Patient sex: F
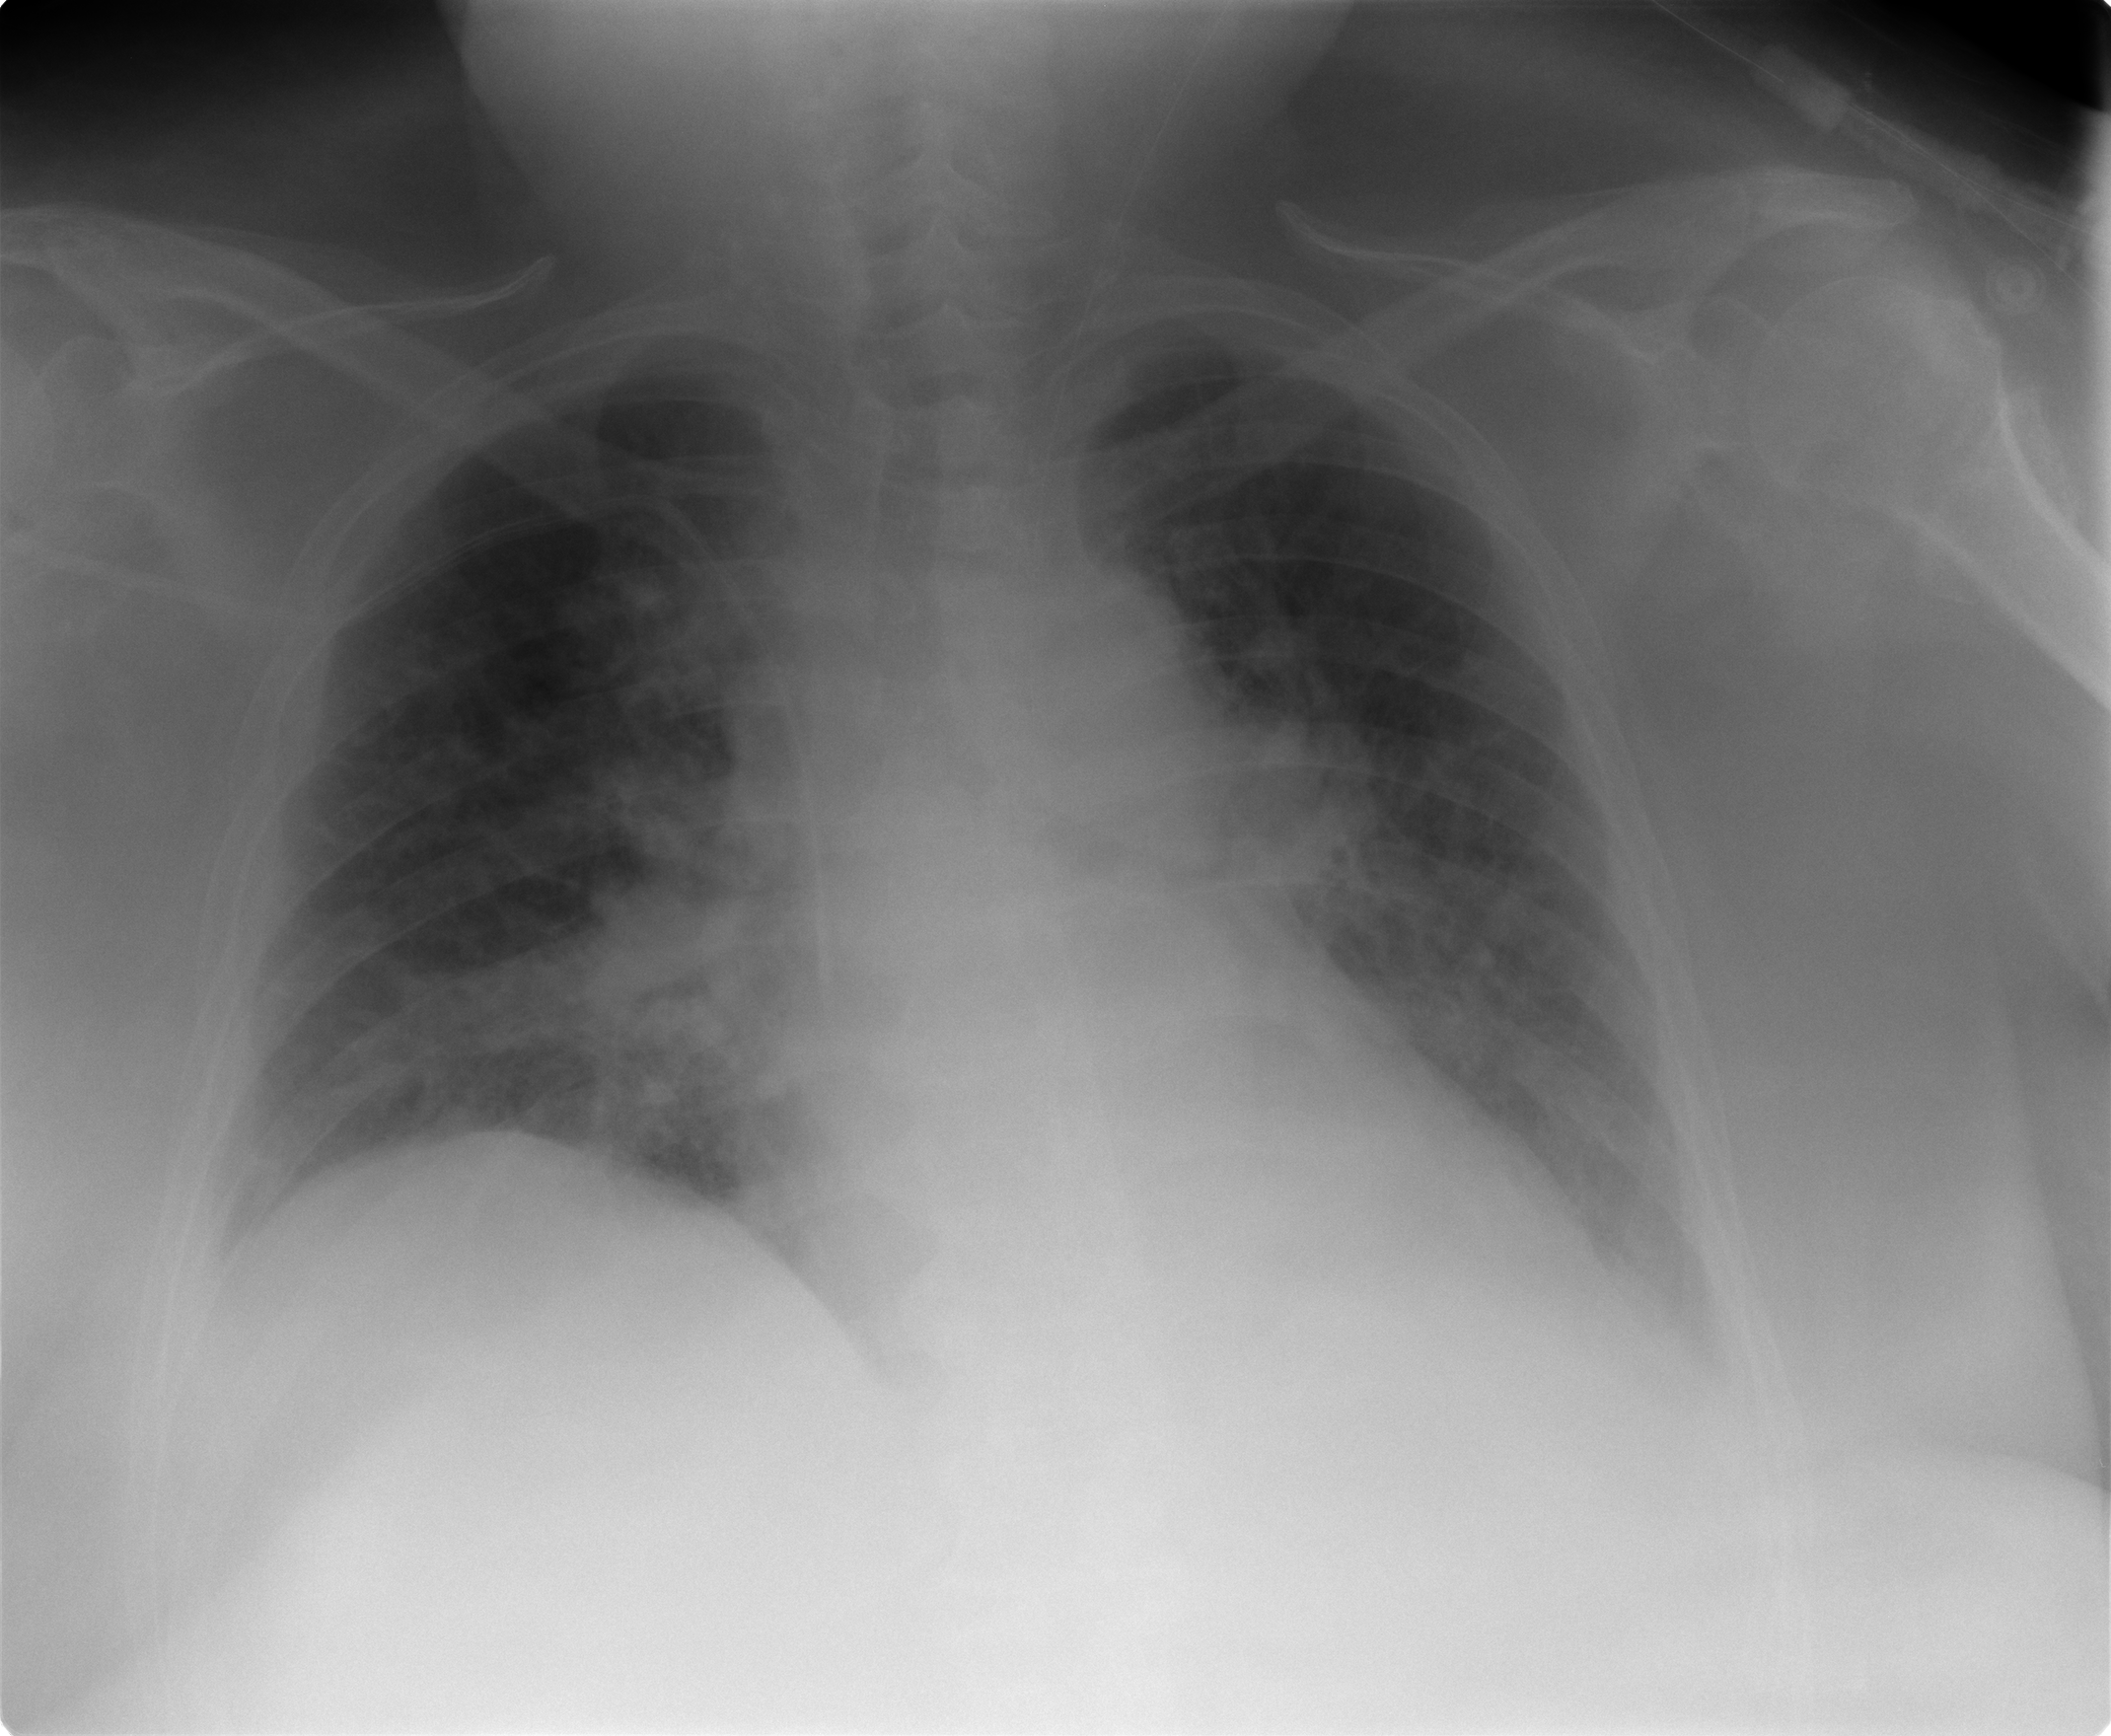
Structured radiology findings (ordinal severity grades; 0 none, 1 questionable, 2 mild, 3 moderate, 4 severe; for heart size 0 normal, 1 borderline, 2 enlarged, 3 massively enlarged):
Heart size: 2
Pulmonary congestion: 2
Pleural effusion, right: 1
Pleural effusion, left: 2
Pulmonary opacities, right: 0
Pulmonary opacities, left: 0
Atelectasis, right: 2
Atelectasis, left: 2